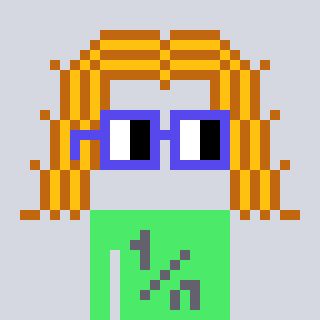
a pixel art character with square blue glasses, a hair-shaped head and a teal-colored body on a cool background